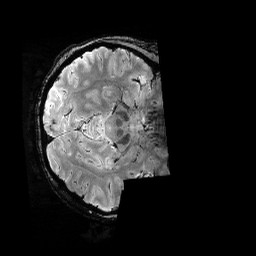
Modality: T2starw
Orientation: axial
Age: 26
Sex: female
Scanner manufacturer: siemens
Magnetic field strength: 6.98 T
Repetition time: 4.91 s
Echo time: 0.016 s